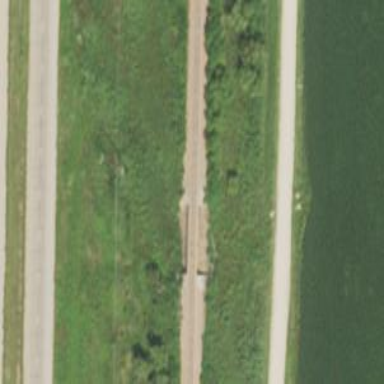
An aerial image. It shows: Bridge over railway line.